Question: I have a texfield '$input' and an array with strings '$word'. I am shuffling the array and showing the shuffled string from the '$words' array which the user has to match.
If the shuffled (the shuffled string is also the current shown string) string is 'hello' the user has to type 'hello' and then a message says "correct!" or 'wrong!' (if it does not match 100%).
So, how do I simply check if the users input is equal to the current shown string in the '$words' array? I have searched a lot for this but could not find anything.
When the user types the corresponding word a new "random" word from the array is shown and must be typed correctly as shown. The program keeps going like this.
I have tried this:
'''
<form method = "post" action = "<?php echo htmlentities($_SERVER['PHP_SELF']); ?>">
<input type = "text" name = "inputfield" id = "inputfield"><br>
<input type = "submit" name = "submit" value = "TJEK SPELLING" id = "spelling"><br>
</form>
$word = array("hello", "how", "are", "you", "great", "fine");
shuffle($word);
//The word that has to be matched is shown
echo reset($word);
if (isset($_POST['submit'])) {
$input = $_POST['inputfield'];
echo "You typed : <b> $input </b>";
echo "<br>That was : ";
if (in_array($input, $word)) {
echo "<b>Correct!</b>";
} else{
echo "<b>Wrong</b>";
}
}
'''
With this code I check whether it is inside the array or not, I know, but this is my closest bet.
Here is a screenshot from my mini-program:

Any help appreciated.
Thanks, in advance!
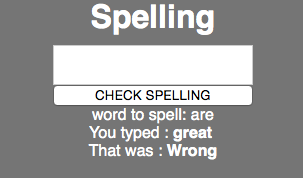
Answer: If I understand correctly what you are after, I think this is what you are looking for:
'''
<?php
if (isset($_POST['inputField']) && isset($_POST['shownWord']))
{
$input = $_POST['inputField'];
echo "You typed : <b> $input </b>";
echo "<br>That was : ";
if ($input === $_POST['shownWord']) {
echo "<b>Correct!</b>";
} else{
echo "<b>Wrong</b>";
}
}
$word = array("hello", "how", "are", "you", "great", "fine");
shuffle($word);
$toMatch = reset($word);
?>
<p>Enter this word: <?php echo $toMatch; ?></p>
<form name ="form" method = "POST">
<input type="hidden" name="shownWord" value="<?php echo $toMatch; ?>" />
<input type="text" name = "inputField" >
<input type="submit" value="Submit">
</form>
'''
Depending on your needs, it would probably be better to save the random word to a <URL> and then check the matched word from there. E.g:
'''
$_SESSION['shownWord'] = $toMatch;
'''
And change the if statement to:
'''
if ($input === $_SESSION['shownWord']) { }
'''